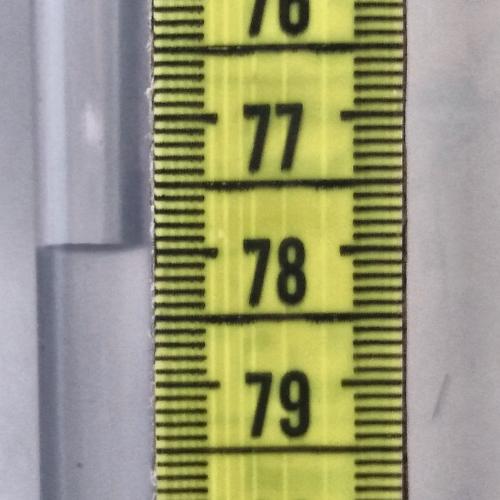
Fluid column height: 77.9 cm